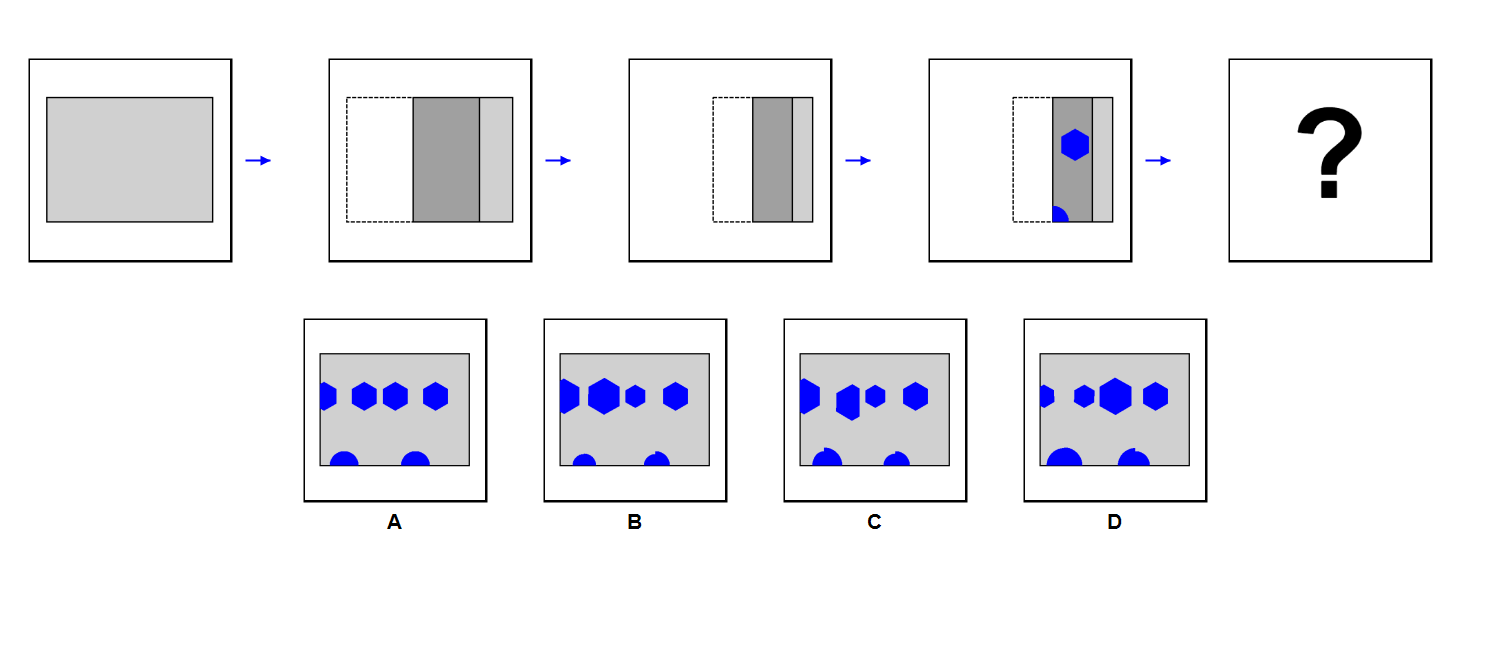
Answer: A